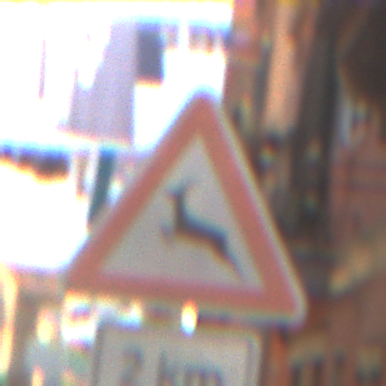
Verkehrszeichen: WildwechselRechts
Zusatzzeichen unten: Entfernungsangaben2
Umgebung: Outdoor, Urban
Tageszeit: Midday
Wetter: Clear
Licht: Natural
Jahreszeit: NotSpecified
Kontrast: HighContrast